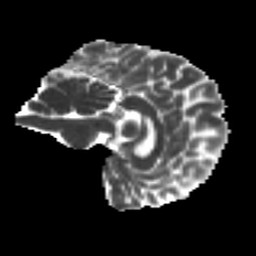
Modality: MD
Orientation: sagittal
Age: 26
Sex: male
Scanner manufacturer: ge
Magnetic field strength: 3 T
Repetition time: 7.8 s
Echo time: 0.0608 s